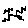
Label: zigzag